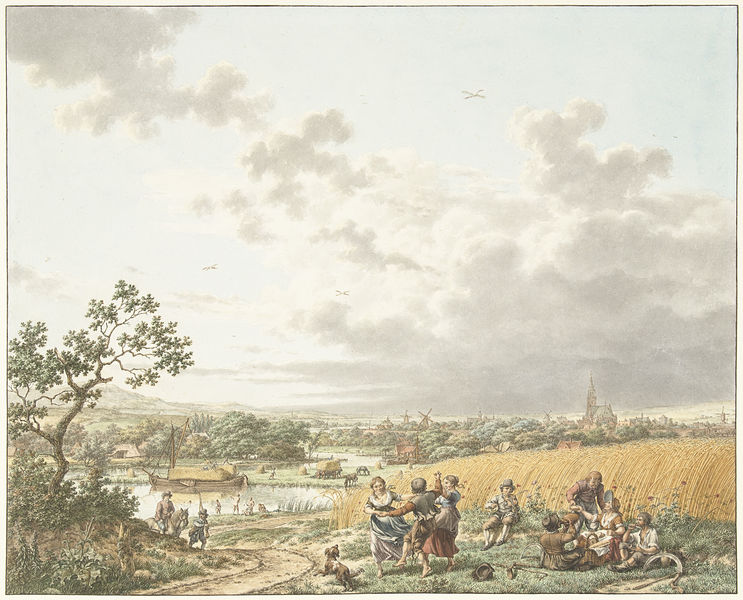
Titel: Zomer, middag en lucht
Künstler: Jacob (1741-1799) Cats
Standort: Amsterdam
Institution: Rijksmuseum
Schlagwörter: baum, gemälde, himmel, mann, vogel, wolken, fluss, frauen, see, bunt, frau, zeichnung, hund, weg, beige, tanz, feld, kirche, boot, kinder, pferd, schiff, sommer, getreide, weizen, dorf, picknick